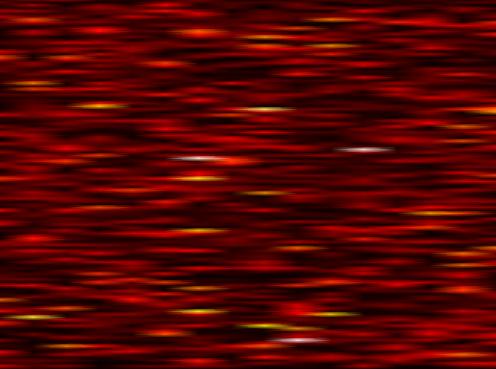
Label: WOLA